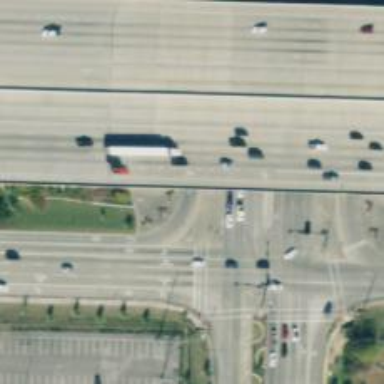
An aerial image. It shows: Frontage road connected to secondary link road.